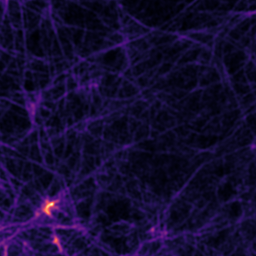
Label: Super-resolution F-actin image